Field crop: tomato
Growth stage: 2
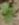
Species: solanum